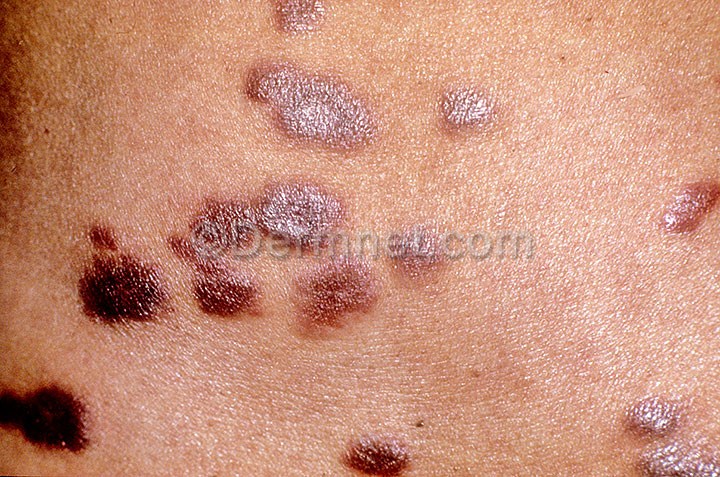
Disease: Herpes HPV and other STDs Photos